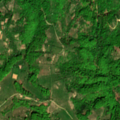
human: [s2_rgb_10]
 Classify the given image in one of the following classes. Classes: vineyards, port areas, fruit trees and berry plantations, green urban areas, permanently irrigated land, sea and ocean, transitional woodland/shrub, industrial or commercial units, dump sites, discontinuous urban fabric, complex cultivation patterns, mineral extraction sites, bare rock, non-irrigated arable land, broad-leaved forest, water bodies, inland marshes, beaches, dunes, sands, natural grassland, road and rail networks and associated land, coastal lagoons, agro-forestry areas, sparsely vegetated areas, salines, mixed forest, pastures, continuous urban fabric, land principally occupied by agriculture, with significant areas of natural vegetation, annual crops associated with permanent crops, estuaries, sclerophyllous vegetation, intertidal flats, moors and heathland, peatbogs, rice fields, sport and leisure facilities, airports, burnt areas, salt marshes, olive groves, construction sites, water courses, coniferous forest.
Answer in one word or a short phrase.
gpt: land principally occupied by agriculture, with significant areas of natural vegetation, broad-leaved forest, transitional woodland/shrub